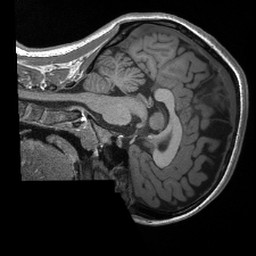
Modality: T1w
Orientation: sagittal
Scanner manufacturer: siemens
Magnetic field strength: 3 T
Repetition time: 2.4 s
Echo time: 0.00213 s